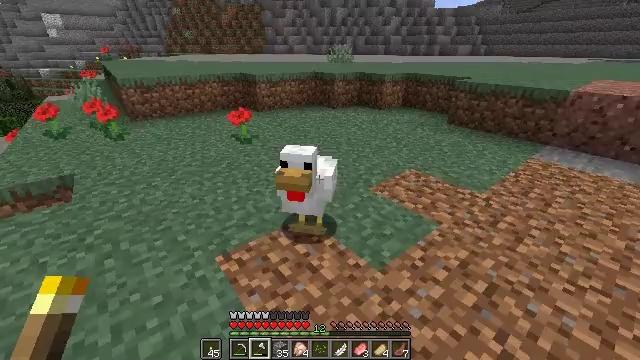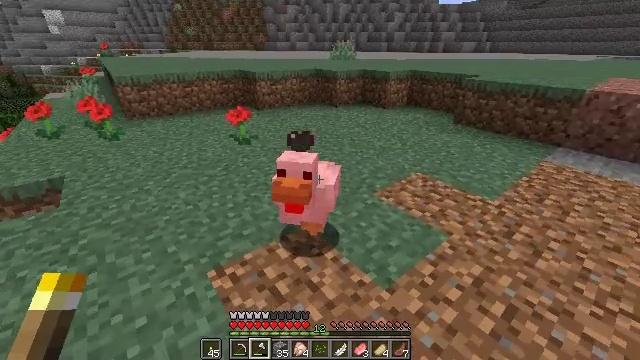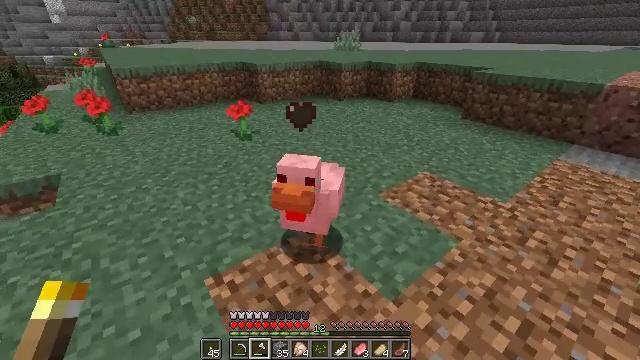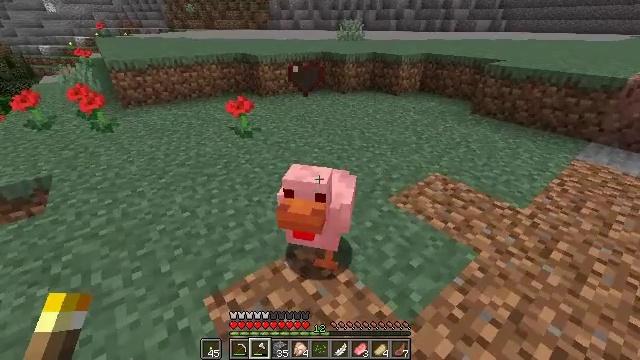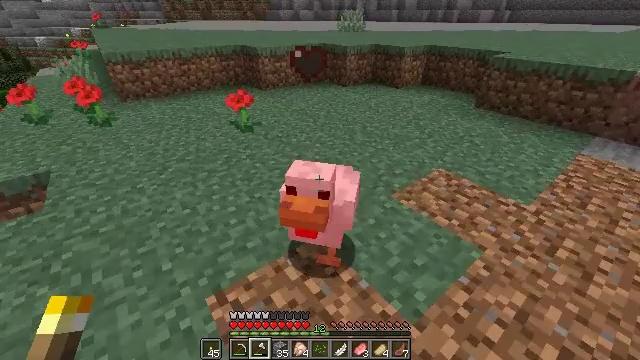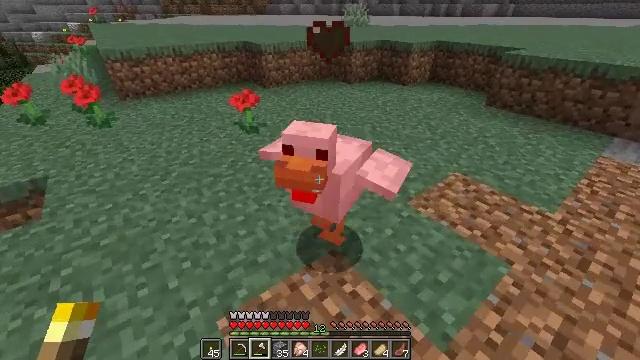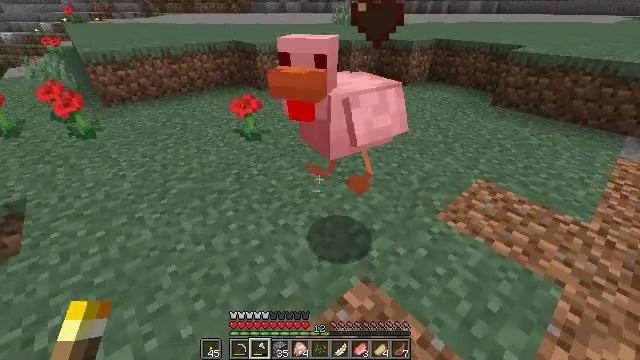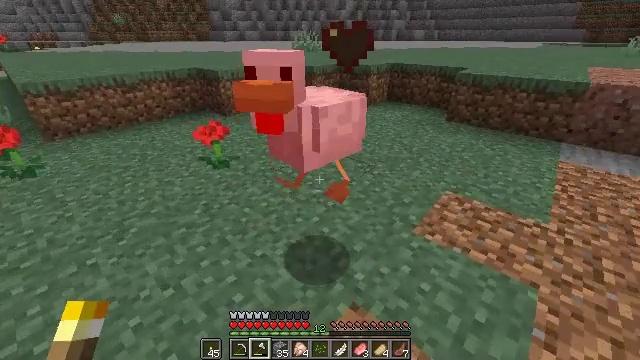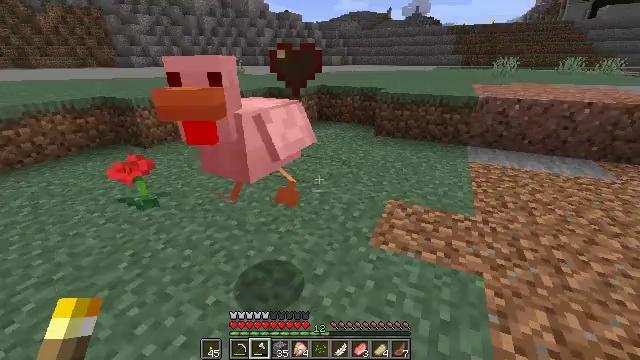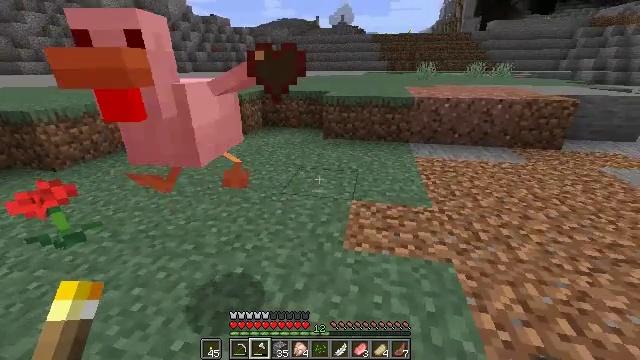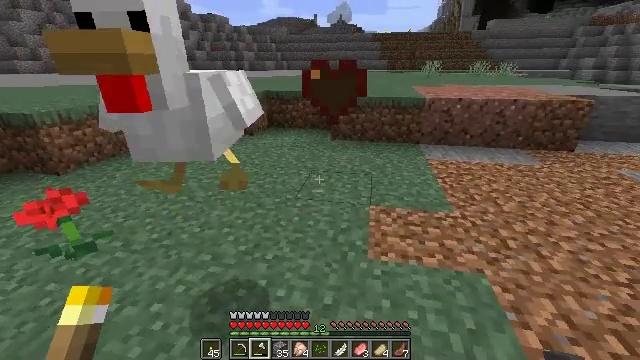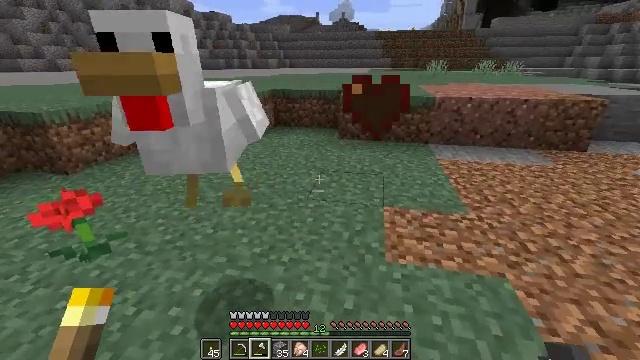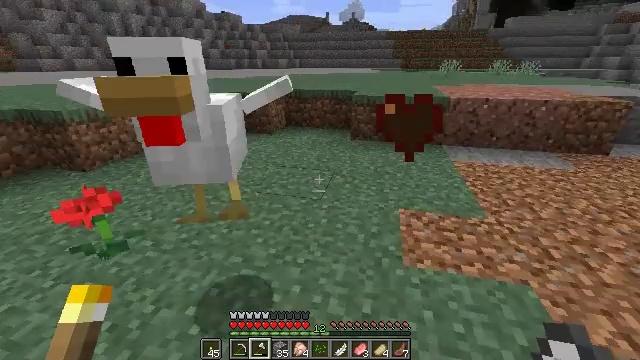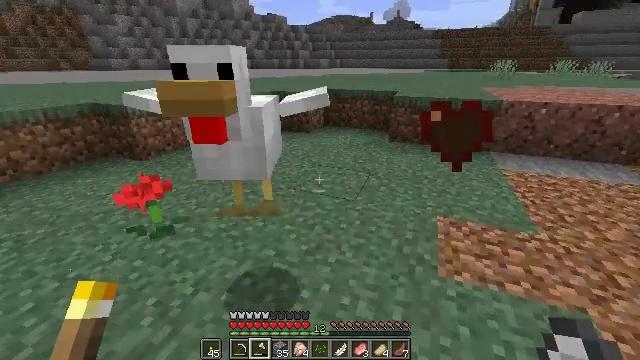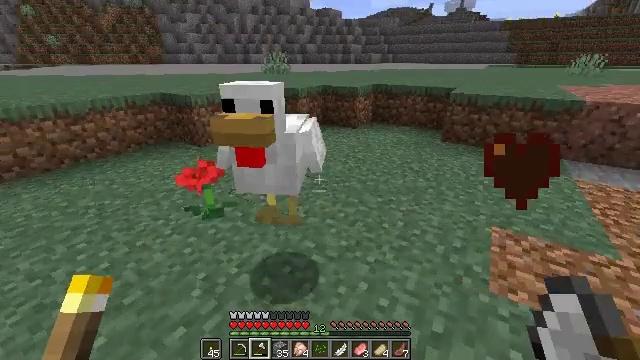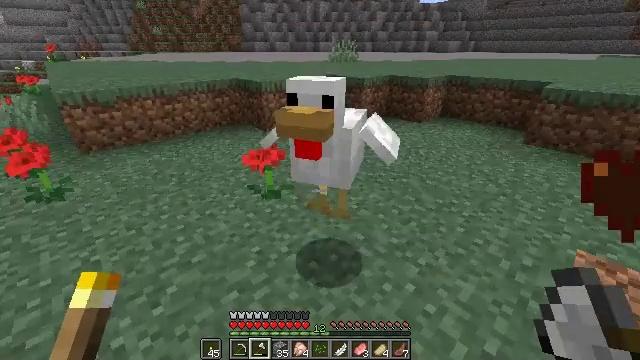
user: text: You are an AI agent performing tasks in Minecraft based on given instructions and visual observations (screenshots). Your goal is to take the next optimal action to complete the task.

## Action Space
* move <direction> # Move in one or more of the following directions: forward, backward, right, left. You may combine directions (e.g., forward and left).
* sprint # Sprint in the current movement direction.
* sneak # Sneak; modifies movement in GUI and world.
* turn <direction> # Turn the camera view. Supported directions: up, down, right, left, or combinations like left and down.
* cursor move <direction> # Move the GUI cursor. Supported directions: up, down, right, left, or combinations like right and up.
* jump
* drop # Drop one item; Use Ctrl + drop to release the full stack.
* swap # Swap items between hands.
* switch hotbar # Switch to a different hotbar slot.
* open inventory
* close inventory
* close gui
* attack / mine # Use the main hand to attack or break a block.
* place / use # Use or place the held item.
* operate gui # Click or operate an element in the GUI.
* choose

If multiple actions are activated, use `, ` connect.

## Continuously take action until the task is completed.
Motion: motion action
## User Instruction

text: Kill the chicken.
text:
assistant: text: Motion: move forward
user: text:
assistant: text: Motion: move forward, turn down
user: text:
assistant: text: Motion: move forward and move left, turn down
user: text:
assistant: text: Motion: move forward and move left, turn down
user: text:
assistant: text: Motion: move forward and move left
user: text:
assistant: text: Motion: move forward and move left, turn right
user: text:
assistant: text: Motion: move forward and move left, turn right and up
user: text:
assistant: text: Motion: move forward and move left, turn right and up
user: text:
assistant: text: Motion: move forward and move left, turn right
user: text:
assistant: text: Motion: move left
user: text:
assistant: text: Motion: no_op
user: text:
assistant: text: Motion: turn left
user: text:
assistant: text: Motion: turn left
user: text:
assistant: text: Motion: turn left and down
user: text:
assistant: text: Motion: turn left and down
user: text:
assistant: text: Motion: turn left and down, attack / mine
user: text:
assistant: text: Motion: attack / mine
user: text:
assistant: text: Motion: attack / mine
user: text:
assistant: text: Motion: no_op
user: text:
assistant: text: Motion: no_op
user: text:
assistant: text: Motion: no_op